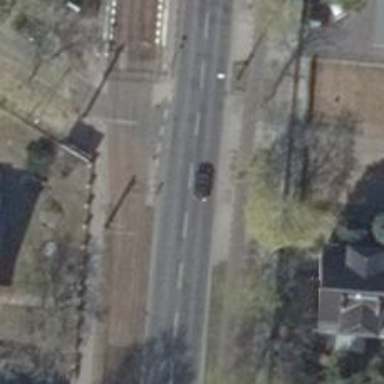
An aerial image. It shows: Secondary road with asphalt surface and separate sidewalks on both sides. Lane markings are present.